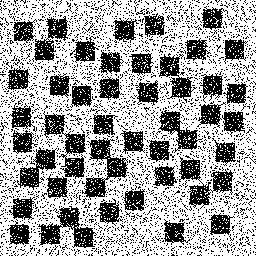
Squares: 52
Triangles: 0
Stars: 0
Total shapes: 52